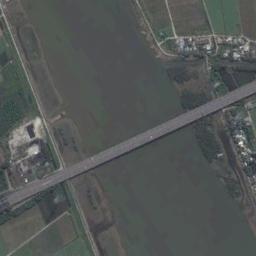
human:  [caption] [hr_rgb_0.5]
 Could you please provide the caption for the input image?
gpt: A bridge connects the land on both sides of the river  There are many residential areas and green farmland on the land .

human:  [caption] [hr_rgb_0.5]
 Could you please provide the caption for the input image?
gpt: A bridge built on a dark green river while the farmland and buildings on both sides of the river .

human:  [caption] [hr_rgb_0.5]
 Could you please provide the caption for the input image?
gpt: There is a bridge over the river between the farmlands .

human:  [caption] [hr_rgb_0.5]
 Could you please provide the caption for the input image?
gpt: On one side of the river are vegetation and on the other side are settlements .

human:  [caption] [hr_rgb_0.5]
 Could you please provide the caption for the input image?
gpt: Many trees are around the bridge .